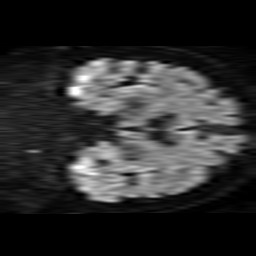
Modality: TRACE
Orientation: coronal
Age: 63
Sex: female
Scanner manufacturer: philips
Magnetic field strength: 1.5 T
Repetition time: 3.681 s
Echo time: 0.09411 s